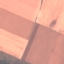
Land use / land cover: AnnualCrop